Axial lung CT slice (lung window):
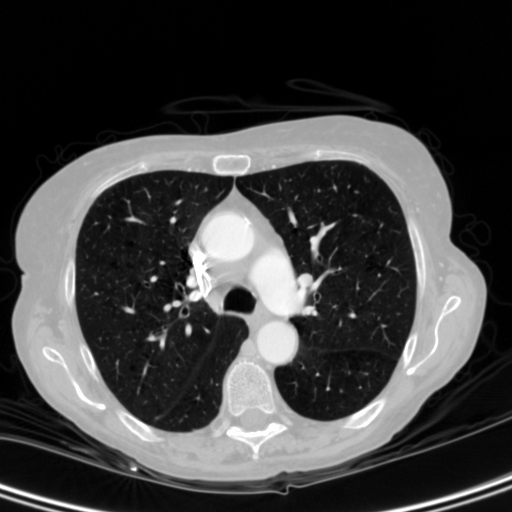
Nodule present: no